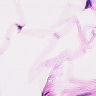
Metastatic tissue present: no